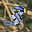
Label: 3